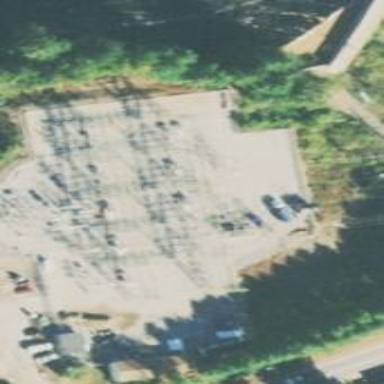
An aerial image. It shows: Distribution level power substation.